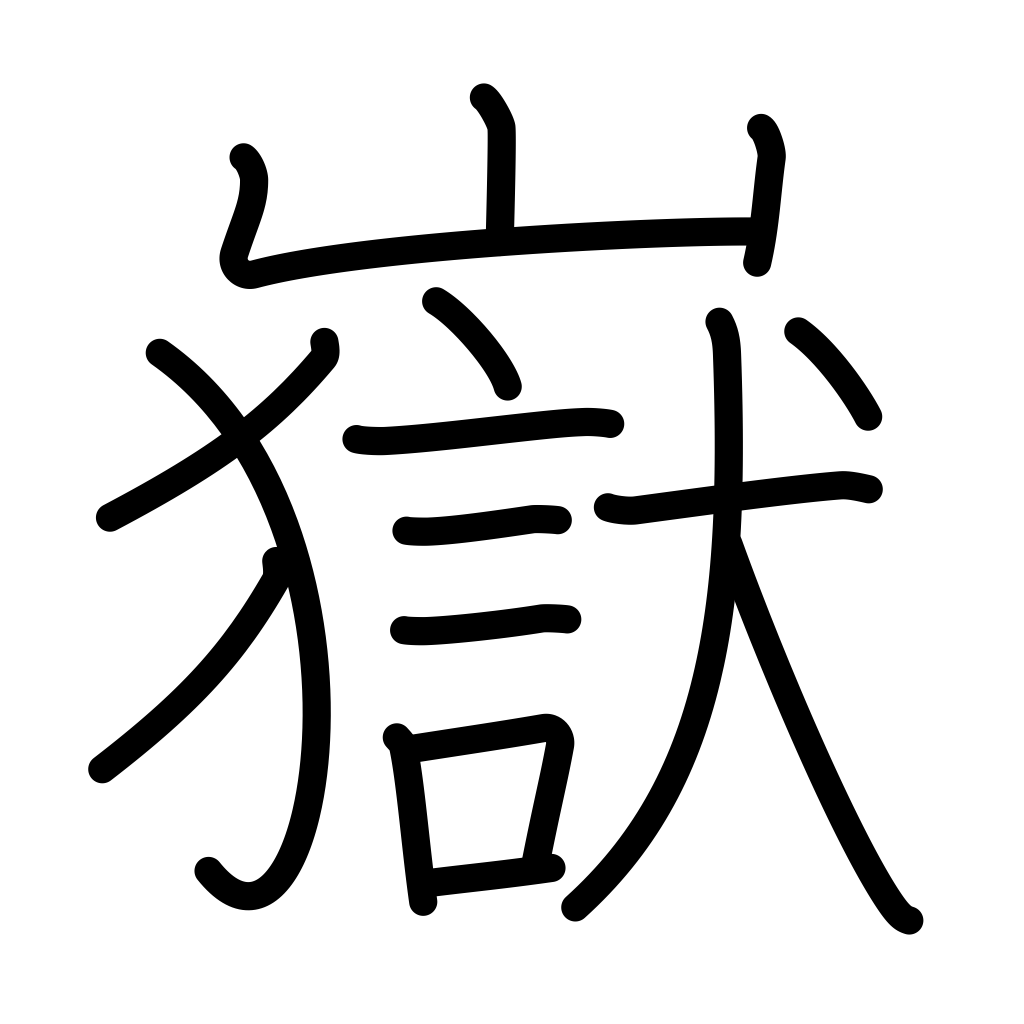
Meaning: peak